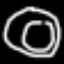
Label: donut